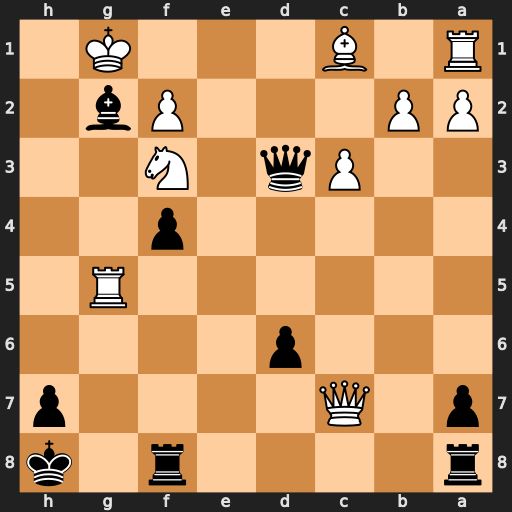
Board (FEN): r4r1k/p1Q4p/3p4/6R1/5p2/2Pq1N2/PP3Pb1/R1B3K1
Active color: b
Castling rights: -
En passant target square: -
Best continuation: Qf1+ Kh2 Qh1#